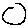
Label: circle